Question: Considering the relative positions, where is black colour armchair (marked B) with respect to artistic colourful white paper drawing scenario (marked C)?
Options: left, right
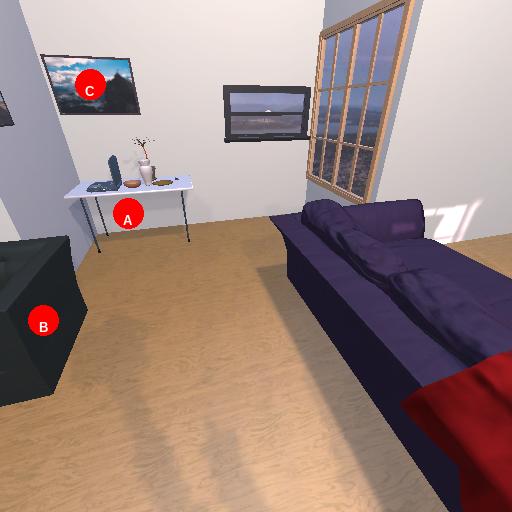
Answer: left